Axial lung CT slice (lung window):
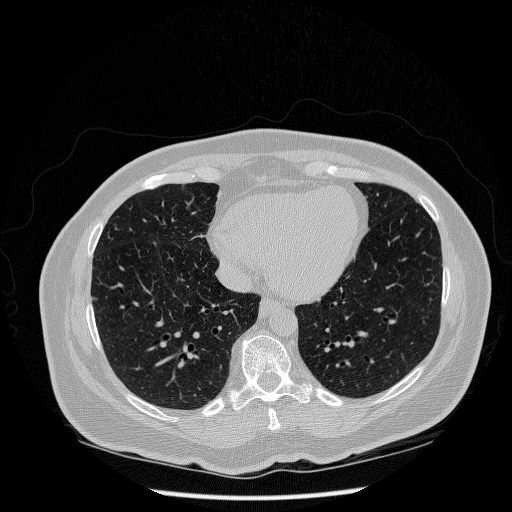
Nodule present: no